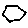
Label: hexagon